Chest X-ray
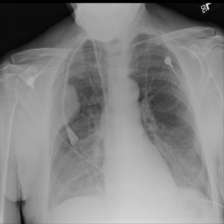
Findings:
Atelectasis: negative
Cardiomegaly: negative
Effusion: negative
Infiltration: positive
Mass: positive
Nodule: negative
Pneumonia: negative
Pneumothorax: negative
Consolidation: negative
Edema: negative
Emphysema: negative
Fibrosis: negative
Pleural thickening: negative
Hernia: negative